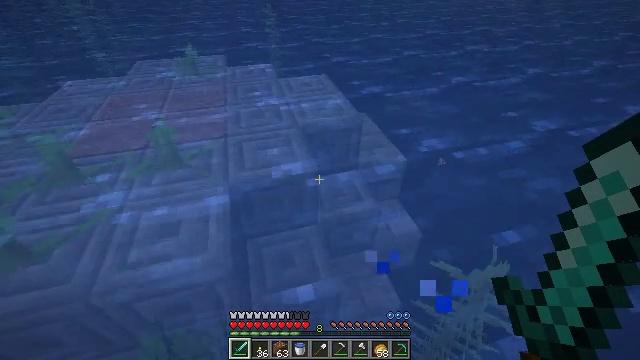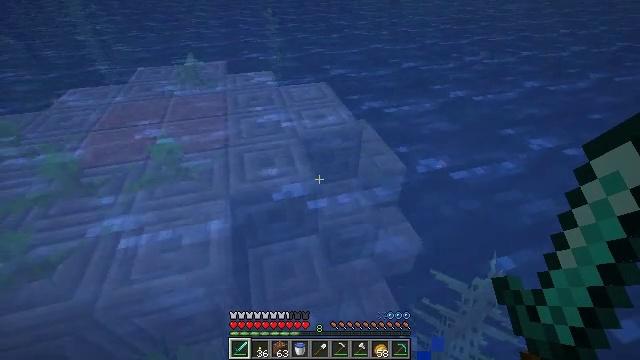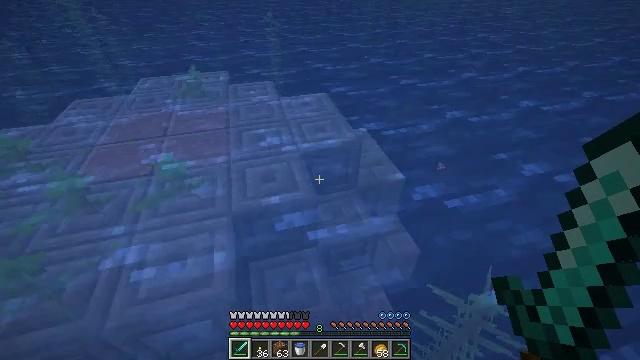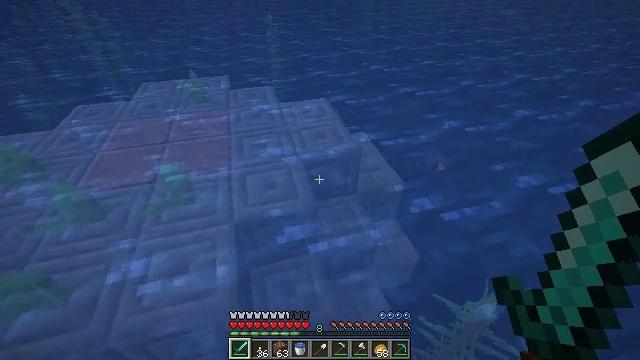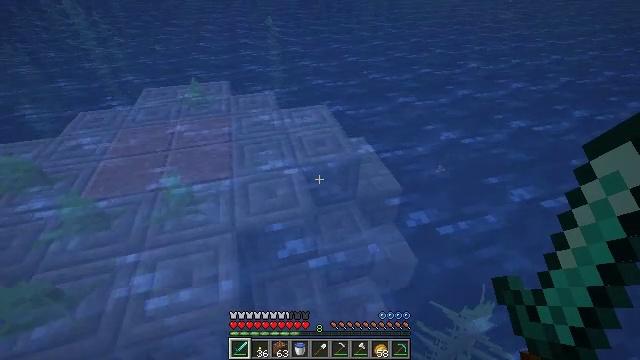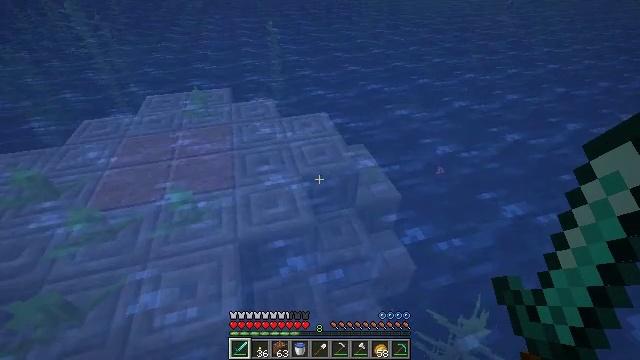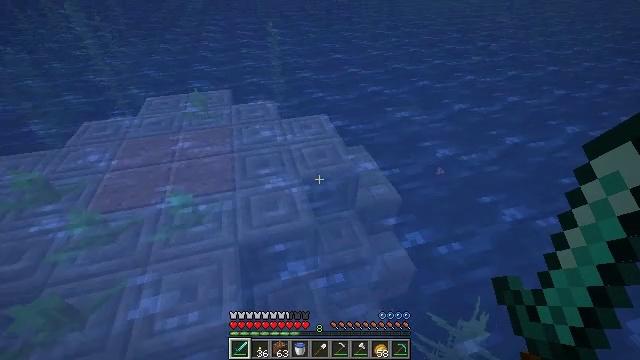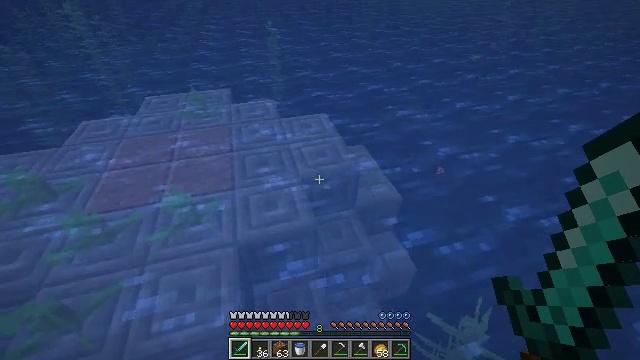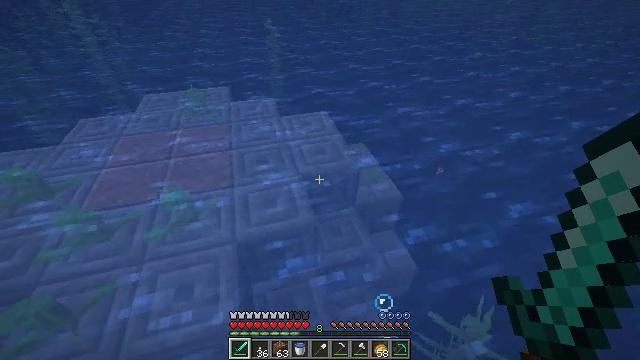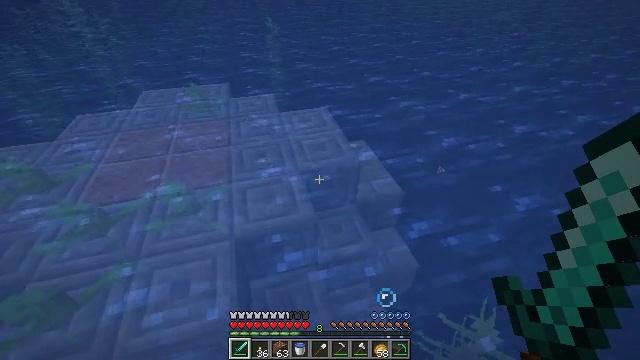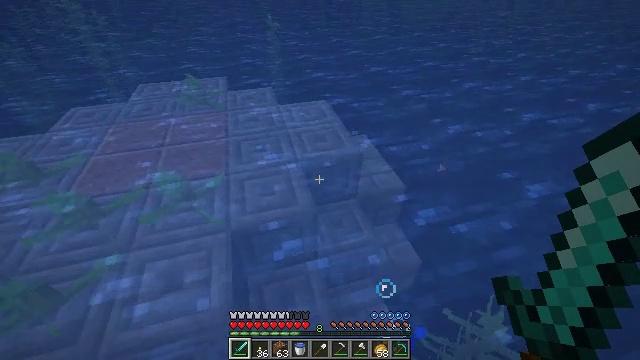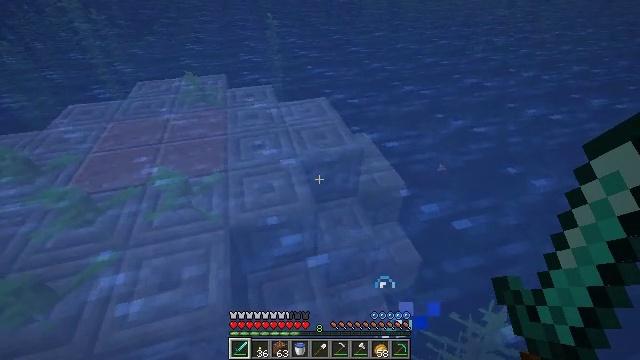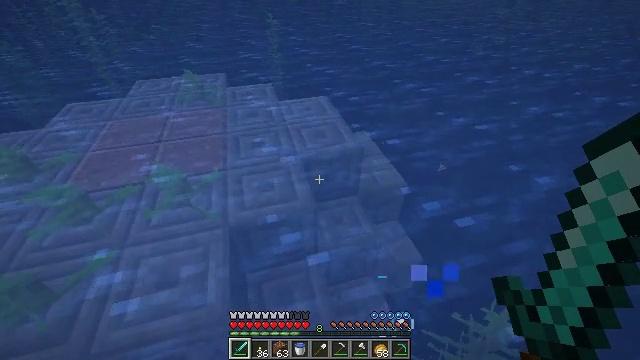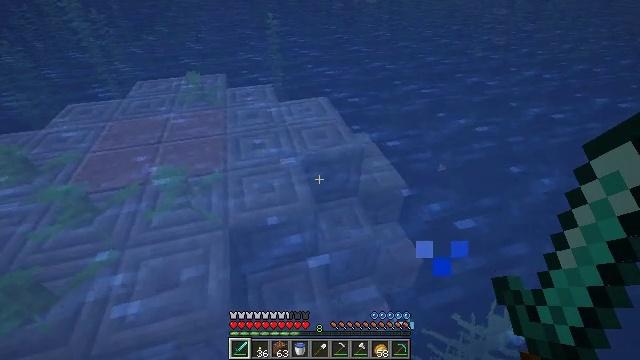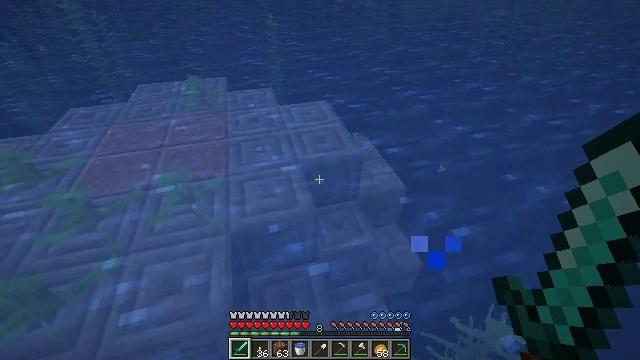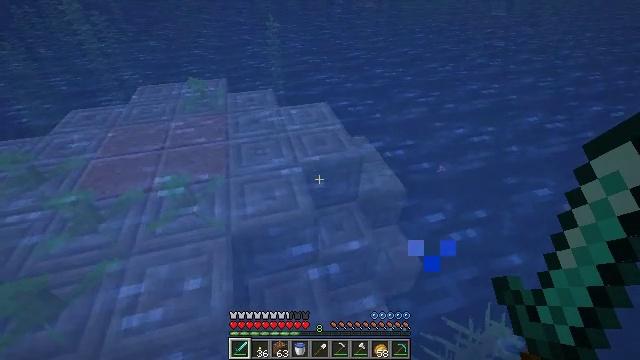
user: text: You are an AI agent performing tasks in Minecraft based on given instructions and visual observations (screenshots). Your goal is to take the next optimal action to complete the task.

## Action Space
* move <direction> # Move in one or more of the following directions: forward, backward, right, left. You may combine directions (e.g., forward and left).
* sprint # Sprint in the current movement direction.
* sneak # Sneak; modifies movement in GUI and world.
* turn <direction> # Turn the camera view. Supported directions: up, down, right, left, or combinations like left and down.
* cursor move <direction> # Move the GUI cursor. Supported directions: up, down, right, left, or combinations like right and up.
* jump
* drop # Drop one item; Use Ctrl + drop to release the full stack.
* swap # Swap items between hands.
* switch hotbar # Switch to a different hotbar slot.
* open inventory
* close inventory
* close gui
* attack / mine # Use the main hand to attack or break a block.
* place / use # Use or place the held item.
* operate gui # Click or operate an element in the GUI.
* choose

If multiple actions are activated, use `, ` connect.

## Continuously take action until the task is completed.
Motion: motion action
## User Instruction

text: Mine the sea lantern from the ocean monument.
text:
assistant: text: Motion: jump
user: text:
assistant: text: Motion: jump
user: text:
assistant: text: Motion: jump
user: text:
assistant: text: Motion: jump
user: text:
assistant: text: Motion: jump
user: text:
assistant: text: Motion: jump
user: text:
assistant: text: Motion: jump
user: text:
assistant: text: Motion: jump
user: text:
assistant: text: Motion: jump
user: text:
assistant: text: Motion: jump
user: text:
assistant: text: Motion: jump
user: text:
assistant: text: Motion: jump
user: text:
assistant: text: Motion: jump
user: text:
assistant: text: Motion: jump
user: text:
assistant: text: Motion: jump
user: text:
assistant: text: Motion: jump
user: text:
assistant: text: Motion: jump
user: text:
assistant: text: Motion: jump
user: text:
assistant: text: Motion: jump
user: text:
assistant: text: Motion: jump
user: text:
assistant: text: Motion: jump
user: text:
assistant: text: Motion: jump
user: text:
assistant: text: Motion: jump
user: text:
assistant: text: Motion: jump
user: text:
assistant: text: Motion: jump
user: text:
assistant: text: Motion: jump
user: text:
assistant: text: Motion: jump
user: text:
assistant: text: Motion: jump
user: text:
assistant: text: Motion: jump
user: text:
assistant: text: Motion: jump